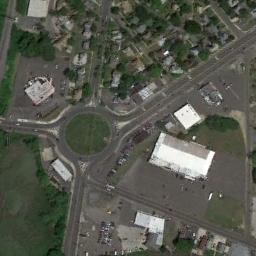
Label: roundabout